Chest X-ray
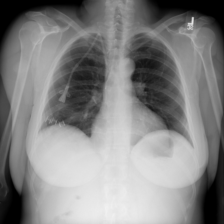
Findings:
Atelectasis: negative
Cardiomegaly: negative
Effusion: negative
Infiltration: negative
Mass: negative
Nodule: negative
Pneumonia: negative
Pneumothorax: negative
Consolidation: negative
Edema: negative
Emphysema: negative
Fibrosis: negative
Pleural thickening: negative
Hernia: negative